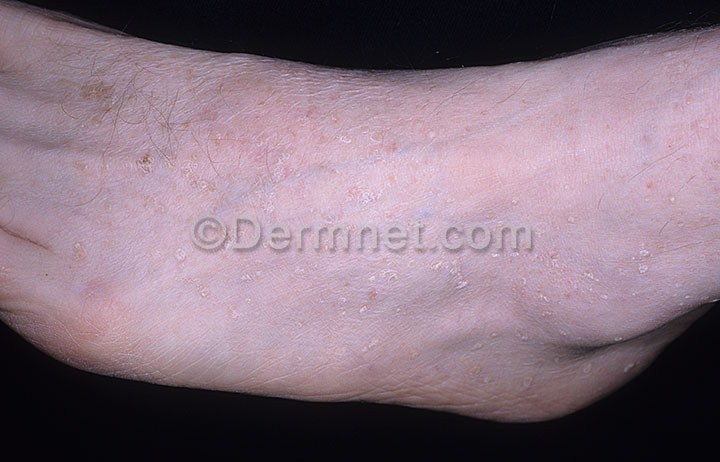
Disease: Seborrheic Keratoses and other Benign Tumors